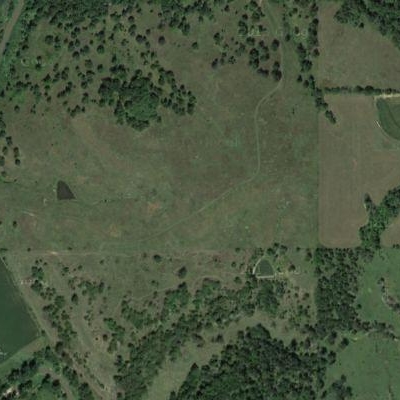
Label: aGrass